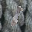
Label: 1